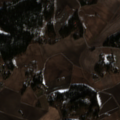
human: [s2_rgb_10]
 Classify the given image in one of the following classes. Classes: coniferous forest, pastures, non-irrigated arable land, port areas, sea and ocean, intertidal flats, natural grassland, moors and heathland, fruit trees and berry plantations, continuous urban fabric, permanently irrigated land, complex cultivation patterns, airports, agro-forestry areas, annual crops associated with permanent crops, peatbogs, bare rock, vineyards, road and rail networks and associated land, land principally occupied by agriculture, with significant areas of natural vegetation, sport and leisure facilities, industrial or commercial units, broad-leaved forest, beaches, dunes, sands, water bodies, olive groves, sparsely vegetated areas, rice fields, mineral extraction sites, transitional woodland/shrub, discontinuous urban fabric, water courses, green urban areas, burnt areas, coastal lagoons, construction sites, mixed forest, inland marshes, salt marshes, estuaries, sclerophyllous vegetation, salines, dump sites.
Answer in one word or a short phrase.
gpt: non-irrigated arable land, mixed forest